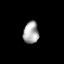
Tissue: lung
Cell type: Fibroblasts
Senescence score: 0.6022
Nuclear area (px): 332
Mean DAPI intensity: 167.919